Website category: phone
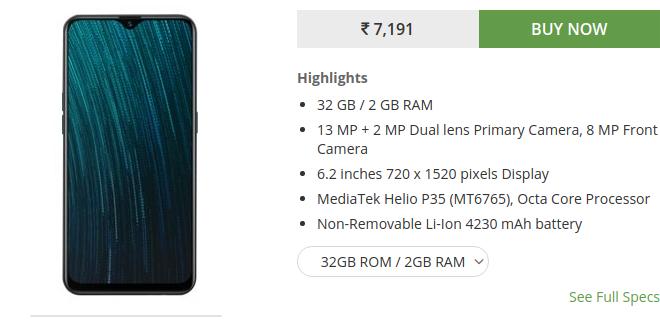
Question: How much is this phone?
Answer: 7,191

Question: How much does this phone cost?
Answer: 7,191

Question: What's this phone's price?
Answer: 7,191

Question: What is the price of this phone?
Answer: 7,191

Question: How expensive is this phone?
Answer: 7,191

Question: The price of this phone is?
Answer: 7,191

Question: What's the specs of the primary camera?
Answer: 13 MP + 2 MP Dual lens Primary Camera

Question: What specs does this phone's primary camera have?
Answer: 13 MP + 2 MP Dual lens Primary Camera

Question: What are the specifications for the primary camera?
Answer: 13 MP + 2 MP Dual lens Primary Camera

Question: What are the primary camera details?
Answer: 13 MP + 2 MP Dual lens Primary Camera

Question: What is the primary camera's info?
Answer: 13 MP + 2 MP Dual lens Primary Camera

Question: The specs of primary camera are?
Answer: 13 MP + 2 MP Dual lens Primary Camera

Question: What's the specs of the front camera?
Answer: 8 MP Front Camera

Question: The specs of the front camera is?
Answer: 8 MP Front Camera

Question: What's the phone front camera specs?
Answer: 8 MP Front Camera

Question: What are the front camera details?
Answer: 8 MP Front Camera

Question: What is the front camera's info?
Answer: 8 MP Front Camera

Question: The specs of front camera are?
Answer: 8 MP Front Camera

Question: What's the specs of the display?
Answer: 6.2 inches 720 x 1520 pixels Display

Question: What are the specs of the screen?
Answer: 6.2 inches 720 x 1520 pixels Display

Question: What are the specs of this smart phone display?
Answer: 6.2 inches 720 x 1520 pixels Display

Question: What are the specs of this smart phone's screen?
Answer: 6.2 inches 720 x 1520 pixels Display

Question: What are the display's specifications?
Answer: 6.2 inches 720 x 1520 pixels Display

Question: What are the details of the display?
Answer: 6.2 inches 720 x 1520 pixels Display

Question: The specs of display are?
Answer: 6.2 inches 720 x 1520 pixels Display

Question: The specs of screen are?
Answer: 6.2 inches 720 x 1520 pixels Display

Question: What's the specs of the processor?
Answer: MediaTek Helio P35 (MT6765), Octa Core Processor

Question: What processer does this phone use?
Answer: MediaTek Helio P35 (MT6765), Octa Core Processor

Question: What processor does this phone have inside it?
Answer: MediaTek Helio P35 (MT6765), Octa Core Processor

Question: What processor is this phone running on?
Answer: MediaTek Helio P35 (MT6765), Octa Core Processor

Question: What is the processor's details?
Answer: MediaTek Helio P35 (MT6765), Octa Core Processor

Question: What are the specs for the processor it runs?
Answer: MediaTek Helio P35 (MT6765), Octa Core Processor

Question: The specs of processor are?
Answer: MediaTek Helio P35 (MT6765), Octa Core Processor

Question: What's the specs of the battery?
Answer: Non-Removable Li-Ion 4230 mAh battery

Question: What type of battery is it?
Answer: Non-Removable Li-Ion 4230 mAh battery

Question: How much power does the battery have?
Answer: Non-Removable Li-Ion 4230 mAh battery

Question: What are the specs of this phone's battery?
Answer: Non-Removable Li-Ion 4230 mAh battery

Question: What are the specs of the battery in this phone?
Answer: Non-Removable Li-Ion 4230 mAh battery

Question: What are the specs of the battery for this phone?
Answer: Non-Removable Li-Ion 4230 mAh battery

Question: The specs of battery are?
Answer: Non-Removable Li-Ion 4230 mAh battery